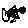
Label: bird